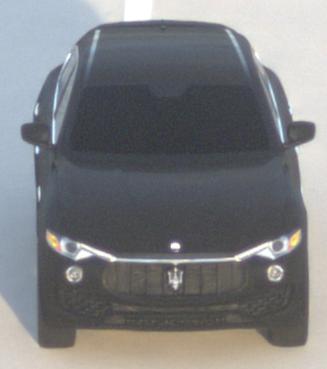
Make: Maserati
Model: Levante GT Hybrid
Detailed model: Levante
Model produced from: 2021/07
Model produced until: 2022/10
Doors: 4
Color: black
Road condition: dry road
Daytime: sunrise or sunset
Contrast: low contrast